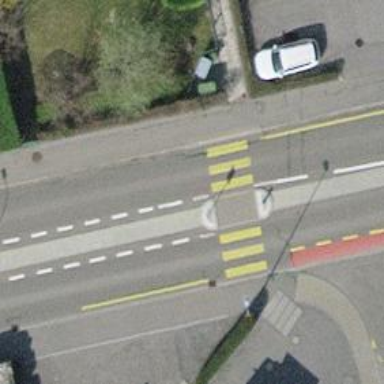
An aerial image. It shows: Uncontrolled road crossing with pedestrian island.